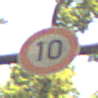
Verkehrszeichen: Geschwindigkeit10
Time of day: Midday
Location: Outdoor (Nature)
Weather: PartlyCloudy
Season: NotSpecified
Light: Natural